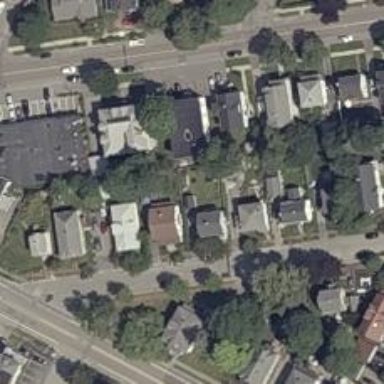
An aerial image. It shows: Neighborhood.